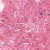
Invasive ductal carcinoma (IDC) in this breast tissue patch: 0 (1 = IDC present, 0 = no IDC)